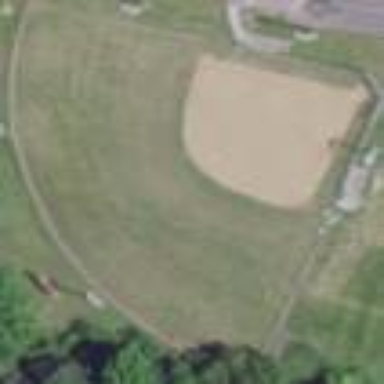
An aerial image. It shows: Baseball pitch for leisure and sports activities.